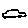
Label: car